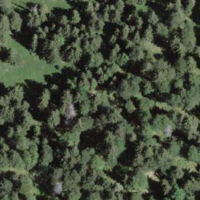
EUNIS habitat code: 43
Species observed at this site:
Clinopodium vulgare